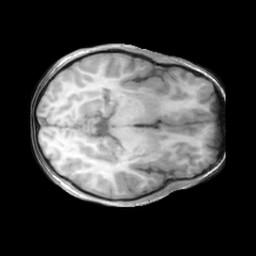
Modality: T1w
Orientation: axial
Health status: ill
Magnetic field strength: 3 T